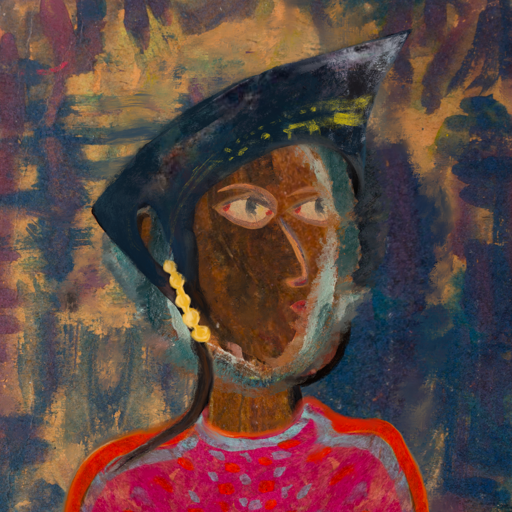
Background: InTheSun, Head And Neck Side: Mosgoul, Face Side: GypsyMother, Bust: Sisters, Hair Side: Boggyland, Head Accessory: Irani, Second Necklace: Blank, Necklace: Blank, Baby: Blank